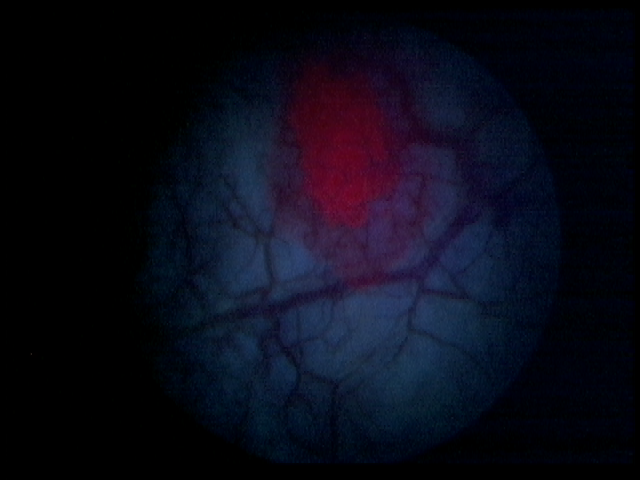
Modality: BLC
Class: Malignant
Subclass: LowGradePapillary
Lesion: Multifocal
Multifocal: 2 to 7
Stage: Ta
Morphology: Papillary
Bladder cancer association: Yes